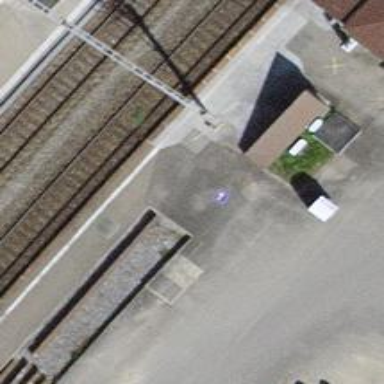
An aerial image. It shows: Railway buffer stop.